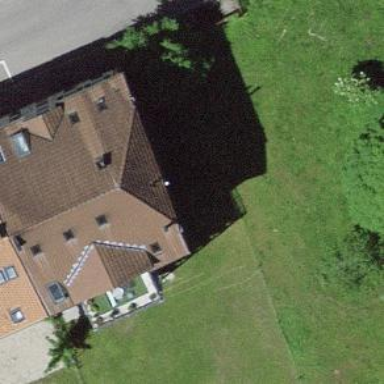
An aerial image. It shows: Residential building with half-hipped roof shape.